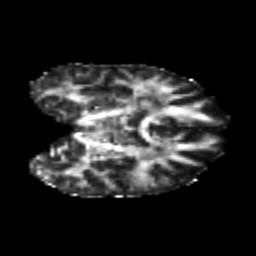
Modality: FA
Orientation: coronal
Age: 23
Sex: female
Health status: healthy
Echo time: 0.074 s